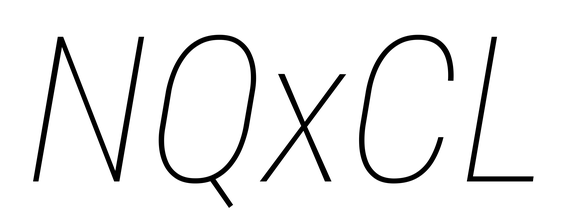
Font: Roboto-Italic_Condensed_Thin_Italic